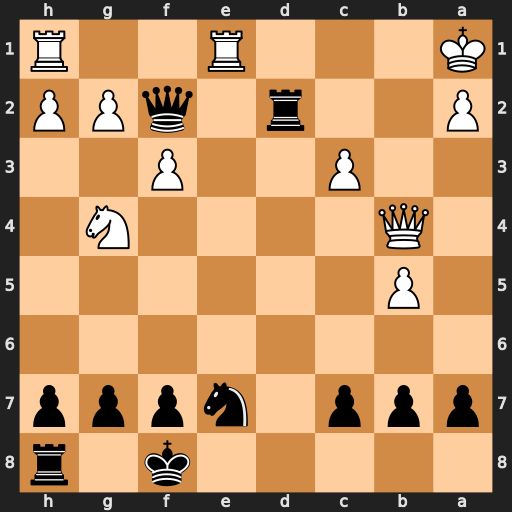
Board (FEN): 5k1r/ppp1nppp/8/1P6/1Q4N1/2P2P2/P2r1qPP/K3R2R
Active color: b
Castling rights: -
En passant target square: -
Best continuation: Rxa2+ Kb1 Qc2#